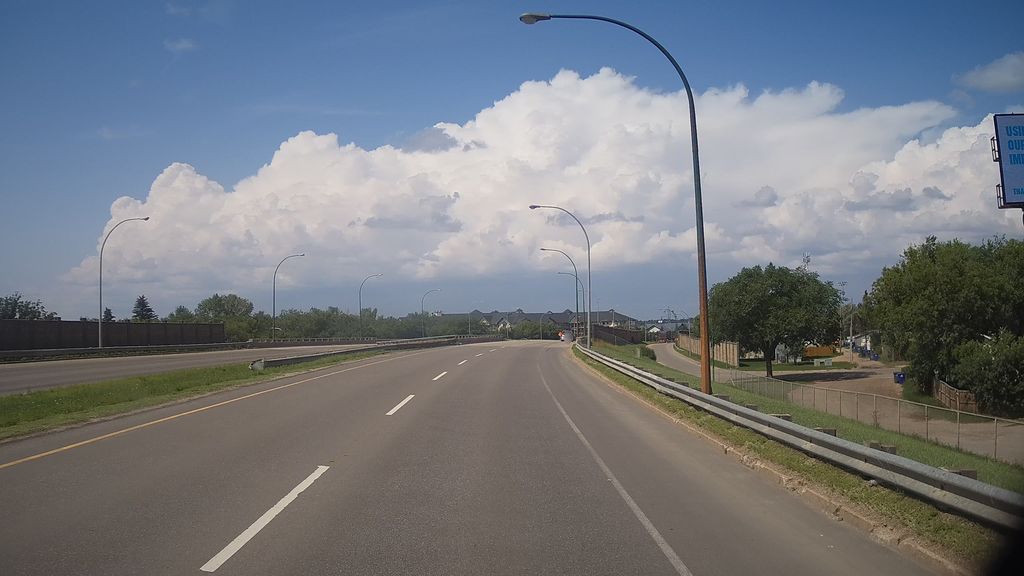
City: saskatoon